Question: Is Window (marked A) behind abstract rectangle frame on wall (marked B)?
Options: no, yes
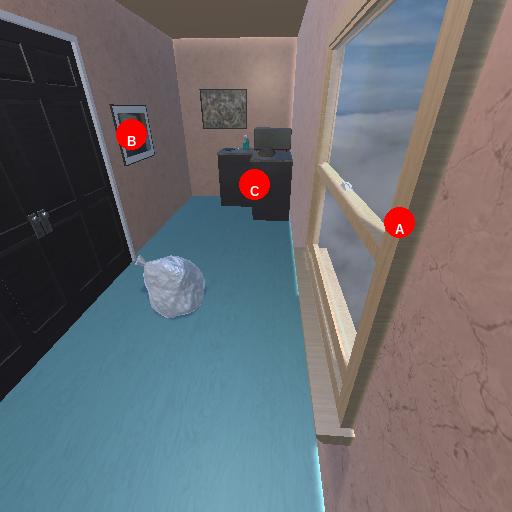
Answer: no